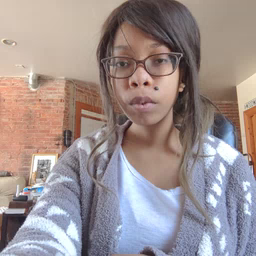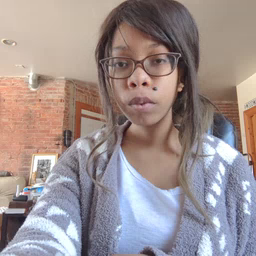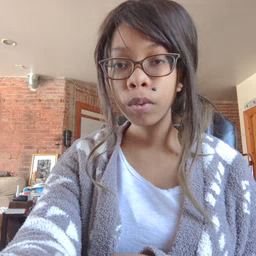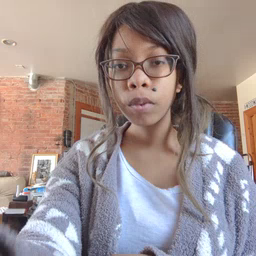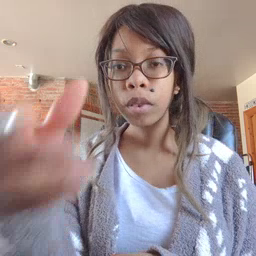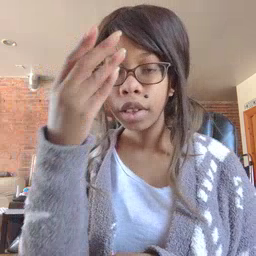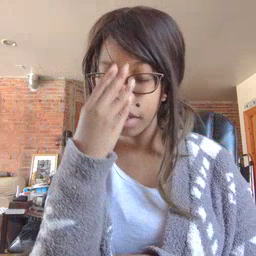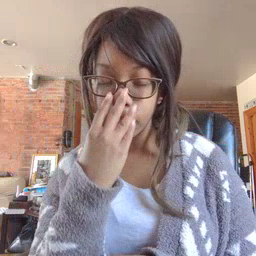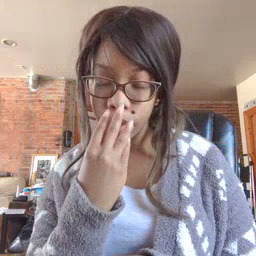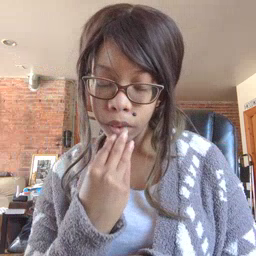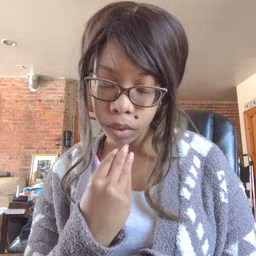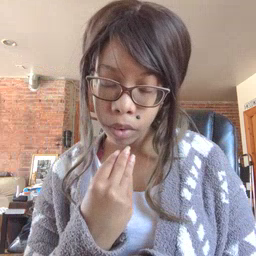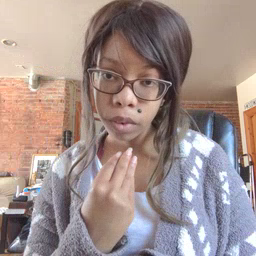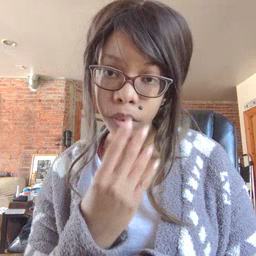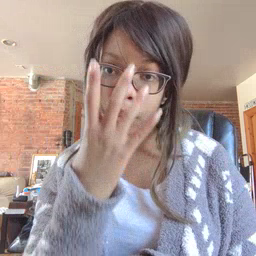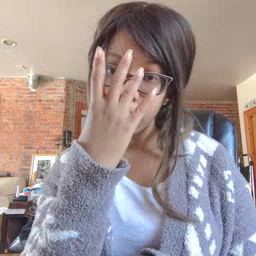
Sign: sleep